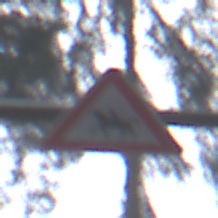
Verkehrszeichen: ReiterRechts
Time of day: Midday
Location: Outdoor (Nature)
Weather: Overcast
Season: NotSpecified
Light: Natural